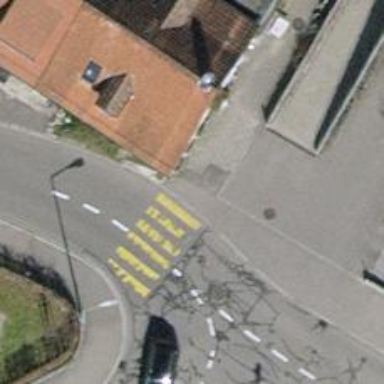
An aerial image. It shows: Kerb serving as barrier.